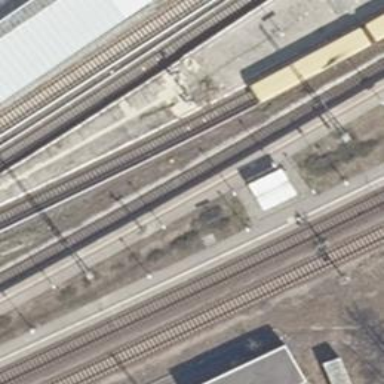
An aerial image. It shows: Railway signal.